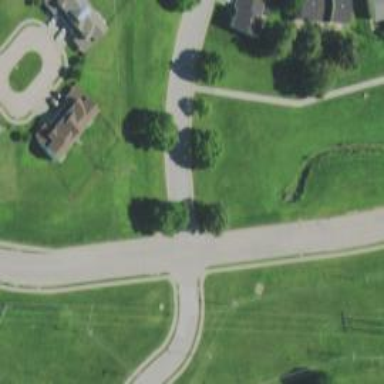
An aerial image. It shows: Footway crossing.